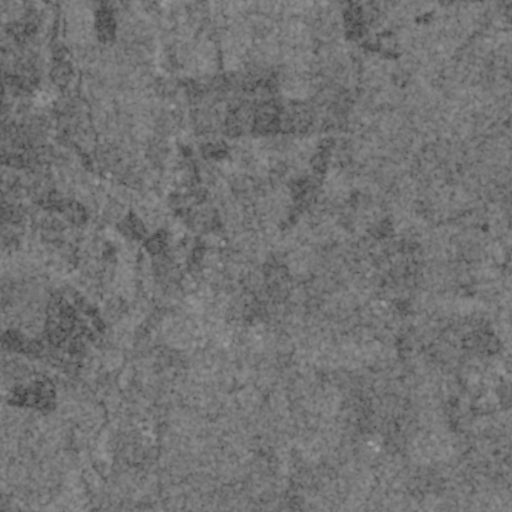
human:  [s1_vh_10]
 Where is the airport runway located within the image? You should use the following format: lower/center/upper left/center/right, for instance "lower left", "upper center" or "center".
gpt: The airport runway is located in the lower left of the image.
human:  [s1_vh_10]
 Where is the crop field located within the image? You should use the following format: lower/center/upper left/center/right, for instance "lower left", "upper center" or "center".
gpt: The crop field is located in the upper center of the image.
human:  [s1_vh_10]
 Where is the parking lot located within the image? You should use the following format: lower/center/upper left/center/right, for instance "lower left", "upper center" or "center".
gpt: The parking lot is located in the lower center of the image.
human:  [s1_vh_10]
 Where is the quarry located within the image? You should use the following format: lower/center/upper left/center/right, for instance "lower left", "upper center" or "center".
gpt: The quarry is located in the upper left of the image.
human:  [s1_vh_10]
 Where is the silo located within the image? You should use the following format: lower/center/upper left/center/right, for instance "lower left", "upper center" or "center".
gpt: The silo is located in the center of the image.
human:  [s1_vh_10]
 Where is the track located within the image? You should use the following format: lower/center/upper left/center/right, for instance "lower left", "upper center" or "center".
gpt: The track is located in the upper center of the image.
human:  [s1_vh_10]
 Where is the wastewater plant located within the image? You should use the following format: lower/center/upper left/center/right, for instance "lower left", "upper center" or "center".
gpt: The wastewater plant is located in the center of the image.
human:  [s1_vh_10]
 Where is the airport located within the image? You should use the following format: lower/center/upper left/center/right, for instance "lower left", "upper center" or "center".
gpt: There is no airport in the image.

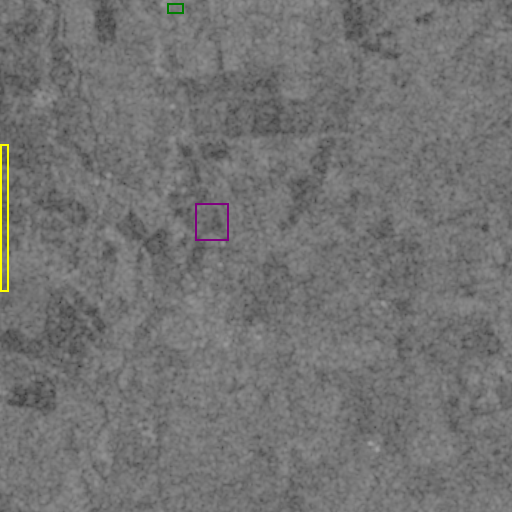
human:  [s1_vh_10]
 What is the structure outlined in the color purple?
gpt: The structure outlined in purple is a crop field.
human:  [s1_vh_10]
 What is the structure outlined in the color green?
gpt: The structure outlined in green is a park.
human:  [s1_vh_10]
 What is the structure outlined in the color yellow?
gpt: The structure outlined in yellow is a quarry.
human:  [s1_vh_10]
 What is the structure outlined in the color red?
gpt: There is no red outline.